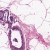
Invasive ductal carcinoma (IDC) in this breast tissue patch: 0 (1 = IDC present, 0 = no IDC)